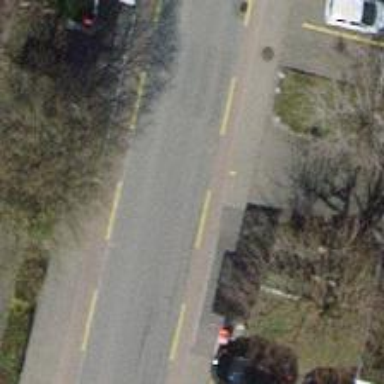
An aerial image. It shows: Tertiary road with asphalt surface and designated cycle lane.